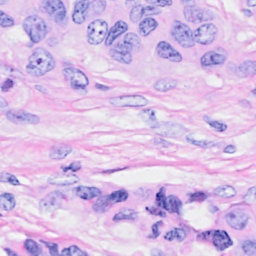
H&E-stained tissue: Breast